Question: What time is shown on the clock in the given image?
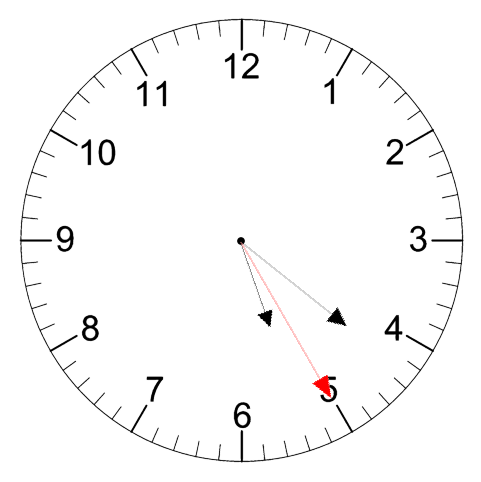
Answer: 05:21:25